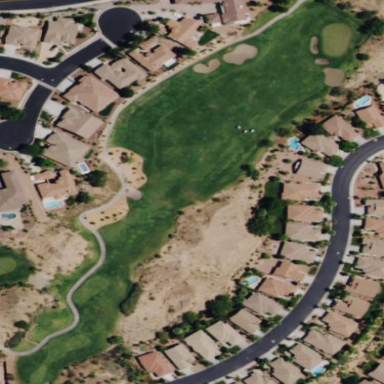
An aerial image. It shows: Rough grass surface in golf course setting.